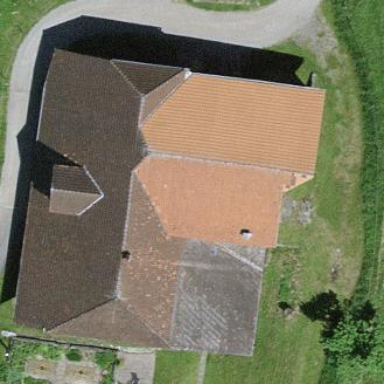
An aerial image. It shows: Farm building.